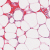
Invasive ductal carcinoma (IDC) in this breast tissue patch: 0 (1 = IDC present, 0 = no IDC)